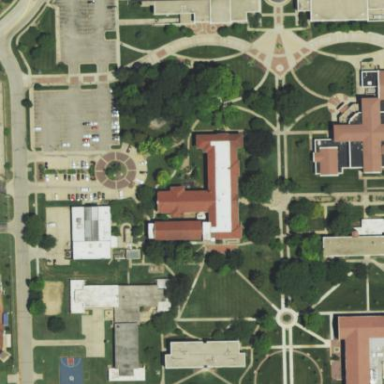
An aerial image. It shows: University building.